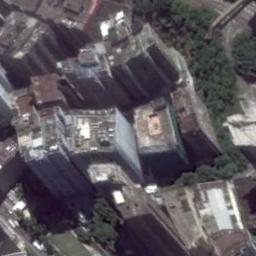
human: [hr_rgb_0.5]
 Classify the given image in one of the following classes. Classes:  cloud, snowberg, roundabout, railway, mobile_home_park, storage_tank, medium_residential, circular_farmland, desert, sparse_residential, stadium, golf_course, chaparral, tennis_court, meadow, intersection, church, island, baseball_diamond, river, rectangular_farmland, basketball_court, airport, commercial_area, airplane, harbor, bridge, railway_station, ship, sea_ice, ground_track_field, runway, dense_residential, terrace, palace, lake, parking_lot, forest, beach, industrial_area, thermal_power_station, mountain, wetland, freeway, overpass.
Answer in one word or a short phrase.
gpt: commercial_area